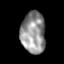
Tissue: skin
Cell type: Epithelial cells
Senescence score: 0.1999
Nuclear area (px): 989
Mean DAPI intensity: 147.776